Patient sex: M
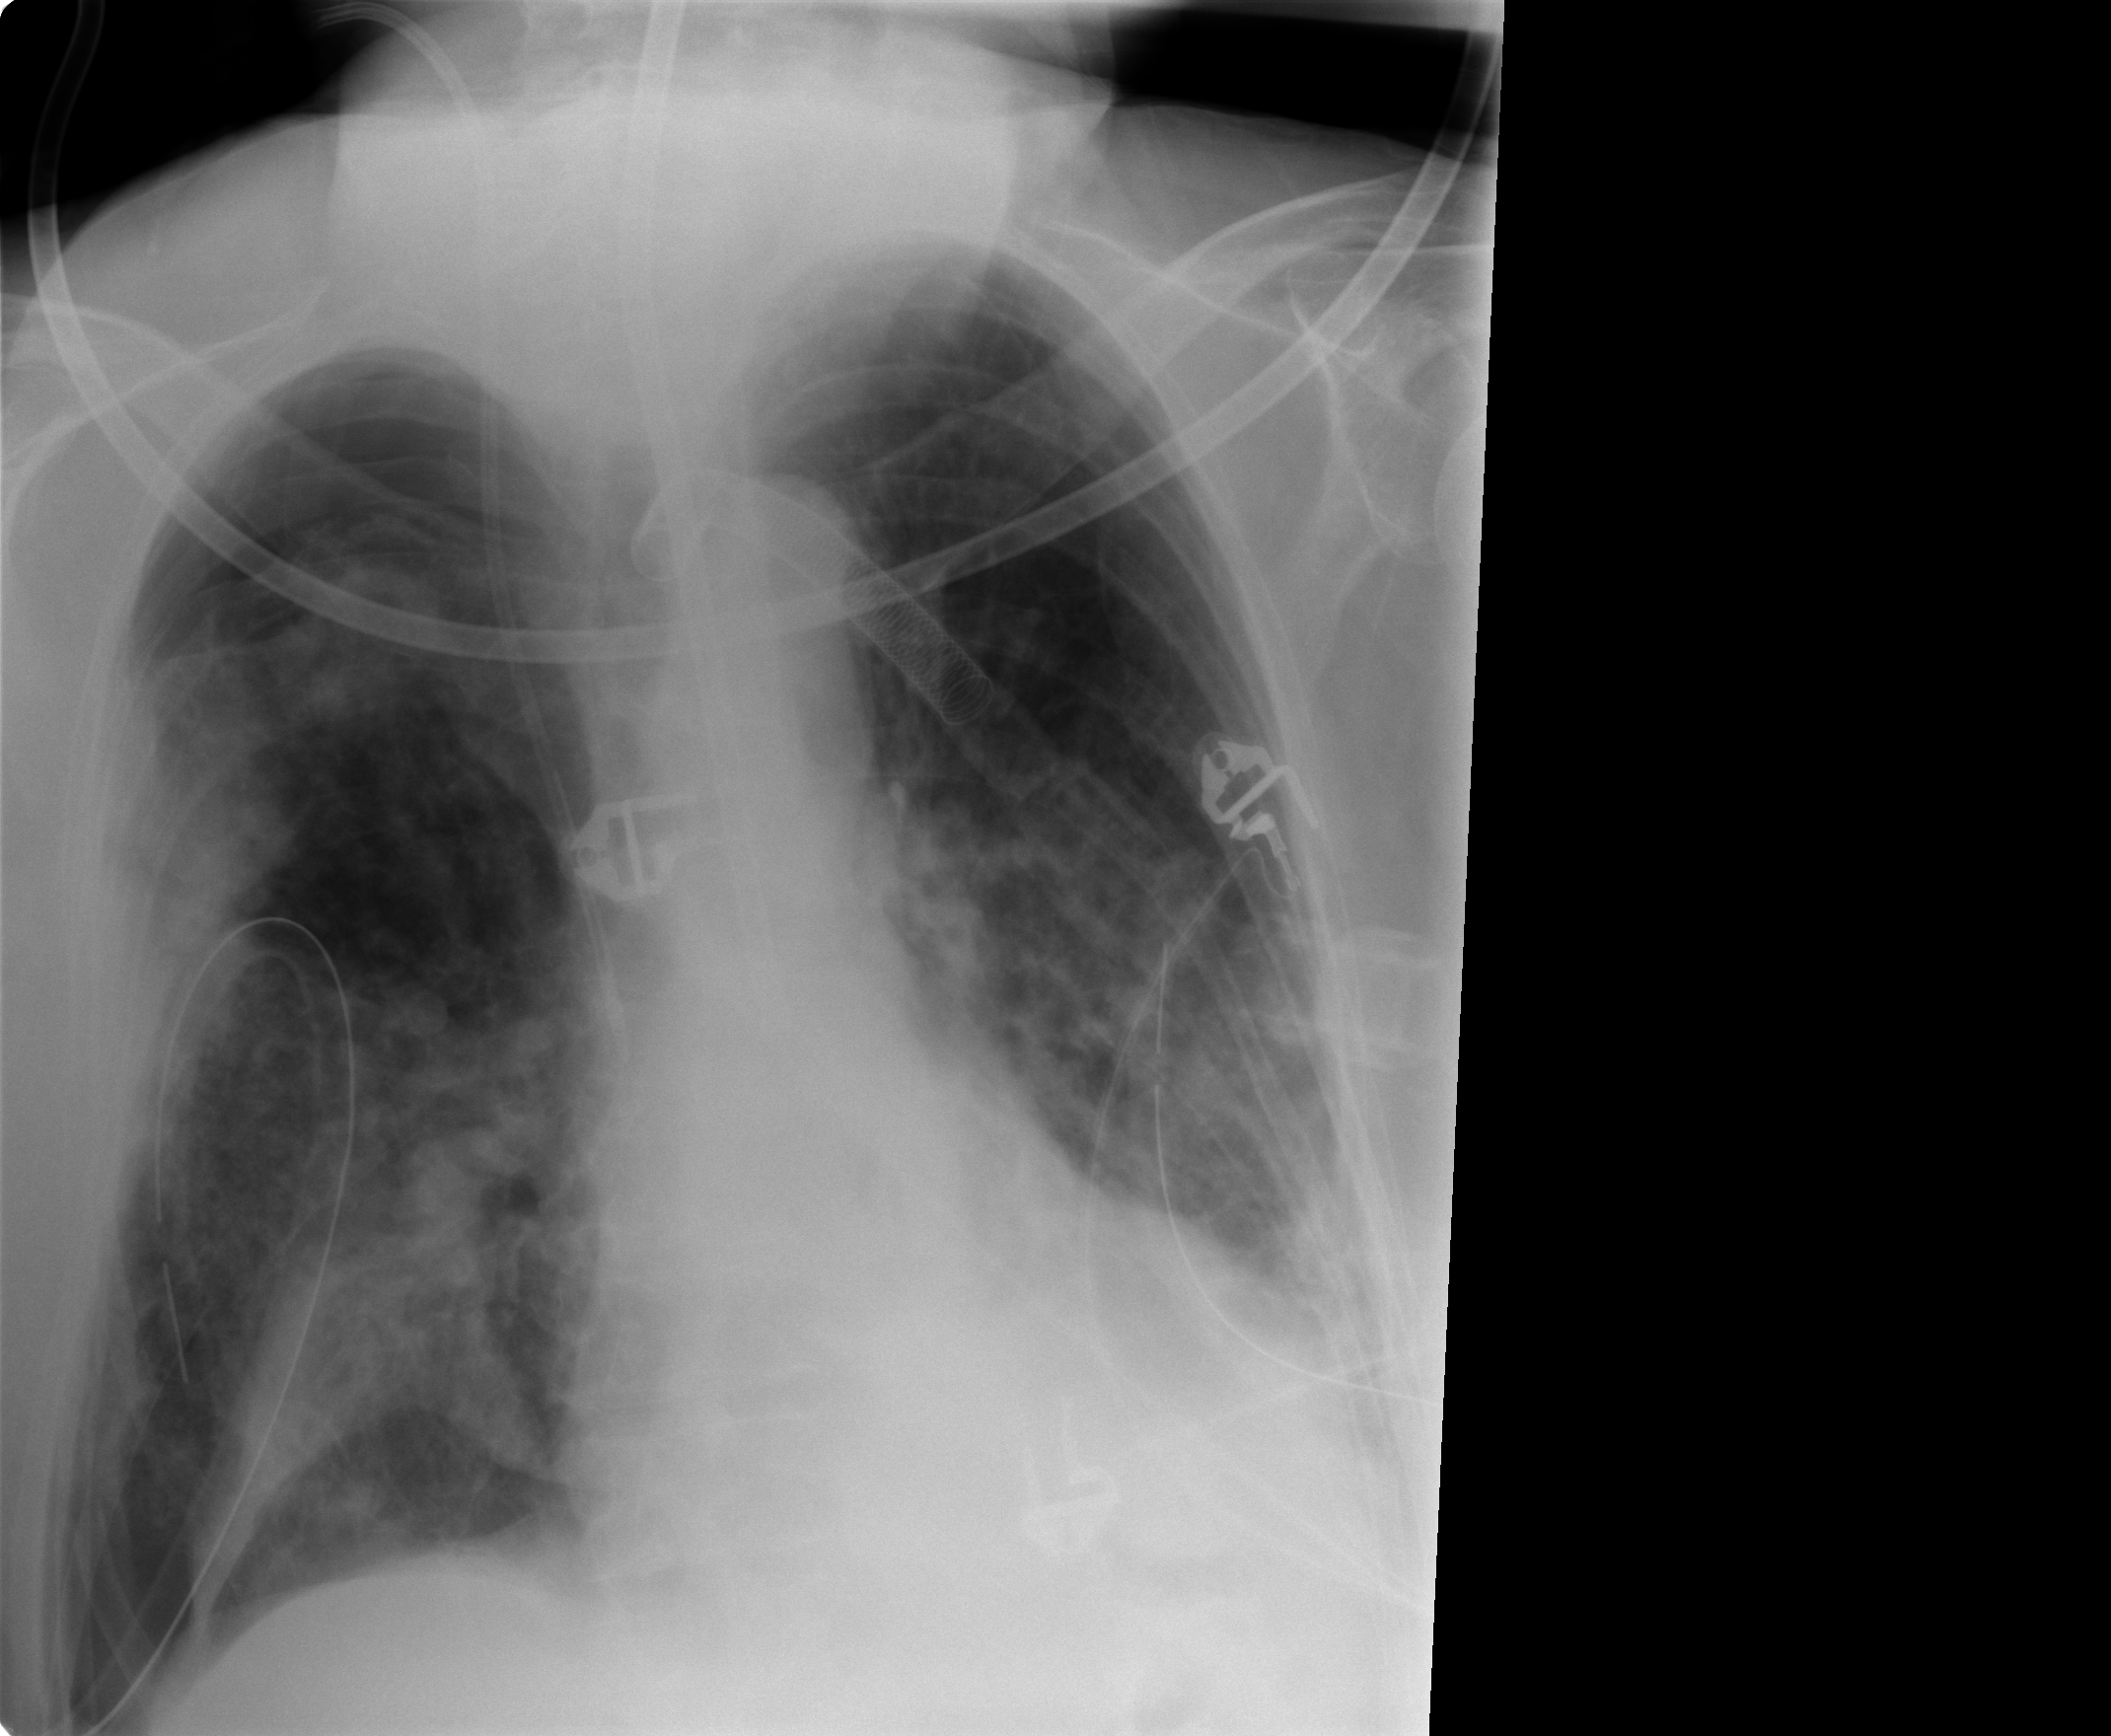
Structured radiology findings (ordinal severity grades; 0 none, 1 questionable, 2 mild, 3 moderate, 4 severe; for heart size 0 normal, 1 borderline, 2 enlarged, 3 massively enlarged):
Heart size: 0
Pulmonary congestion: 1
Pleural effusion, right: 2
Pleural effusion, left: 2
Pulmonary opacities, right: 2
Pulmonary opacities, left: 2
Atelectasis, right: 3
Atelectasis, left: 2